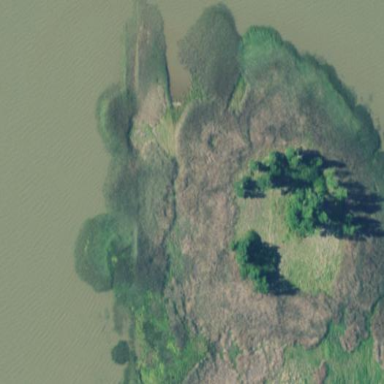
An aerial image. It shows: Islet in swampy wetland area.